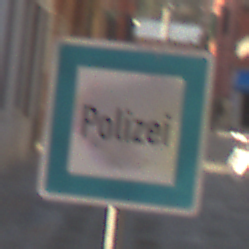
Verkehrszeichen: Polizei
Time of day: Midday
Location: Outdoor (Urban)
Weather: Clear
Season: NotSpecified
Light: Natural